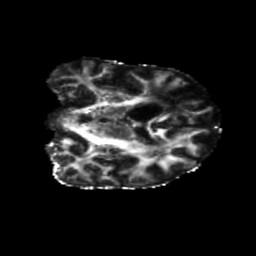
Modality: FA
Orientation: coronal
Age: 46
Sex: male
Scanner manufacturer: siemens
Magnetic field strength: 3 T
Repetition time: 5.25 s
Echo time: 0.08 s